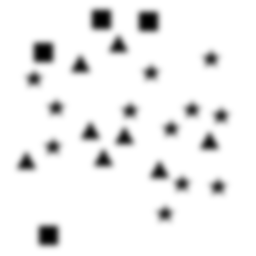
Squares: 4
Triangles: 8
Stars: 12
Total shapes: 24